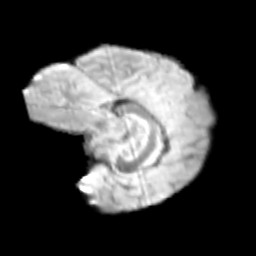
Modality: T2w
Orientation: sagittal
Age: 12
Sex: female
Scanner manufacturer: siemens
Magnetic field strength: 3 T
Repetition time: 3.8 s
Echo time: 0.07 s